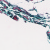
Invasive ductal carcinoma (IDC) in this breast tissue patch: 0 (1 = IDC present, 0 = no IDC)